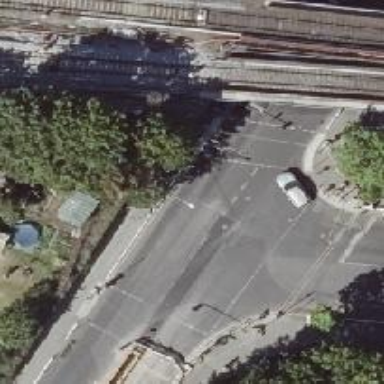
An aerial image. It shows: Tertiary road with asphalt surface and separate sidewalks. The road has lane markings.